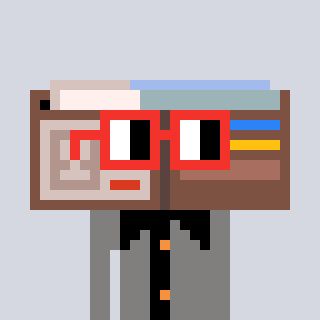
a pixel art character with square red glasses, a wallet-shaped head and a bluegrey-colored body on a cool background